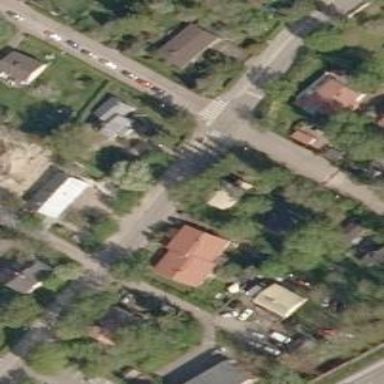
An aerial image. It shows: Marked road crossing.